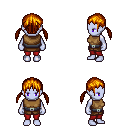
a pixel art fantasy rpg character, female body template, dark elf, purple skin, leather chest armor, red pants, dark blonde twin-tailed hairstyle, four views (front, back, left, right), 2x2 character sprite sheet, small pixel art, hard edges, no anti-aliasing